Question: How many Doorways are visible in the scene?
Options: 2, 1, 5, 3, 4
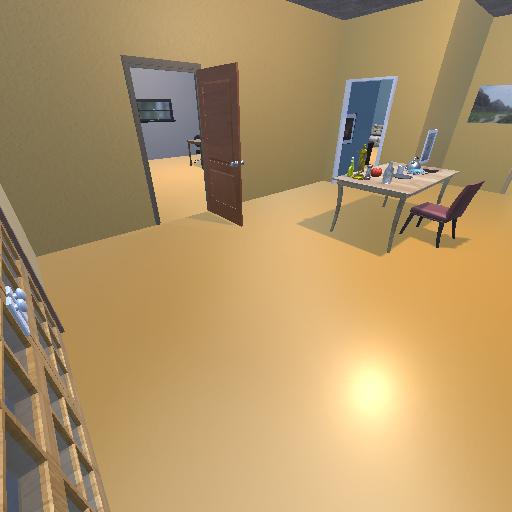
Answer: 2